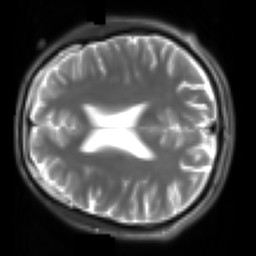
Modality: T2w
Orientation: axial